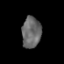
Tissue: prostate
Cell type: Myeloid cells
Senescence score: 0.35
Nuclear area (px): 583
Mean DAPI intensity: 104.401